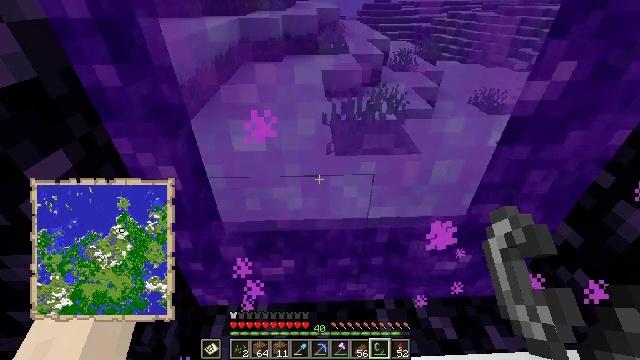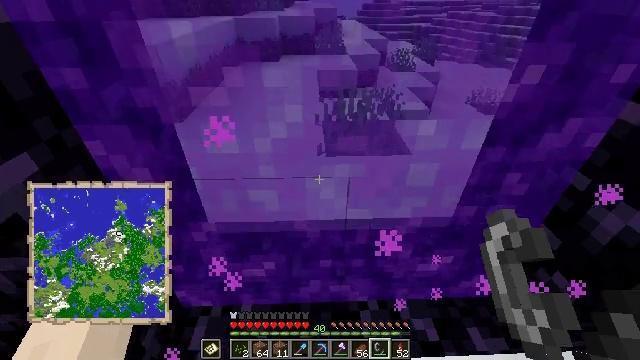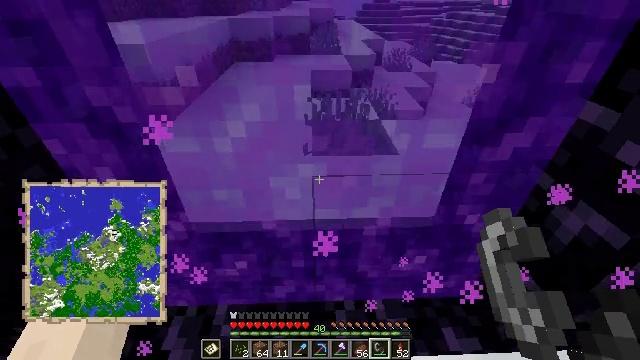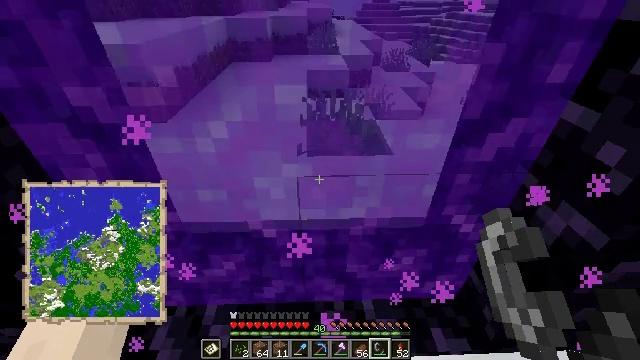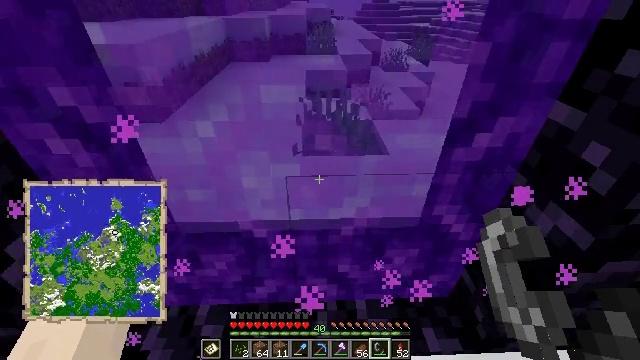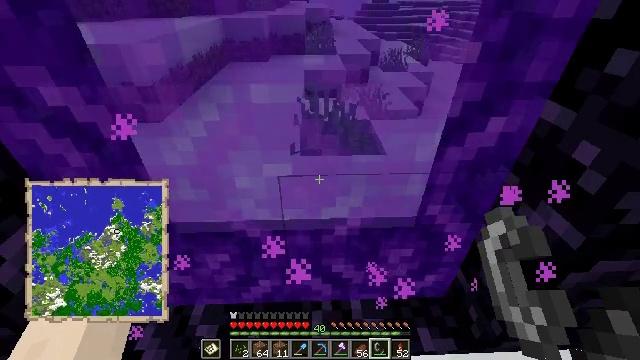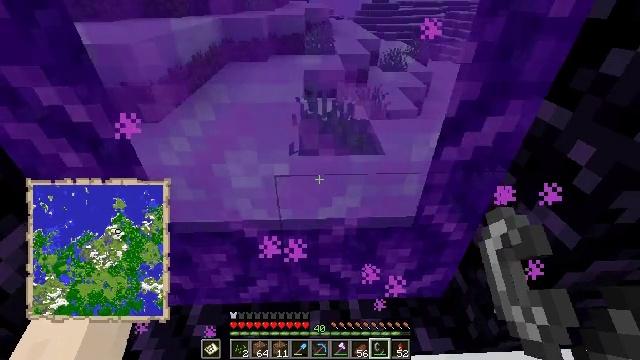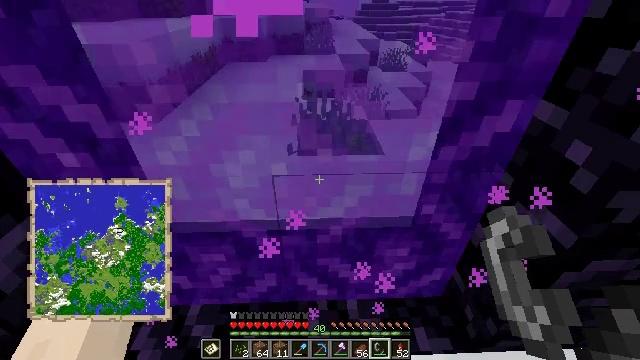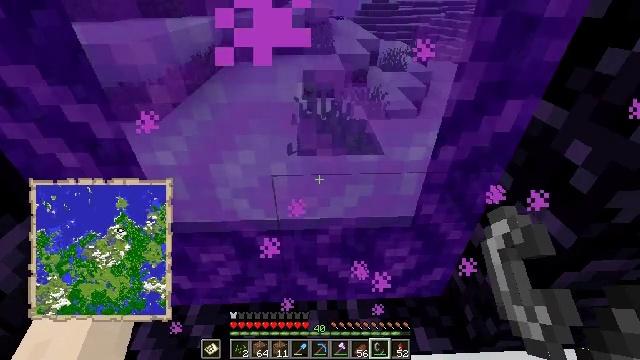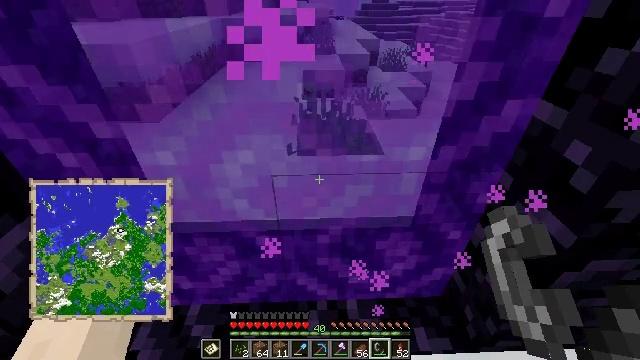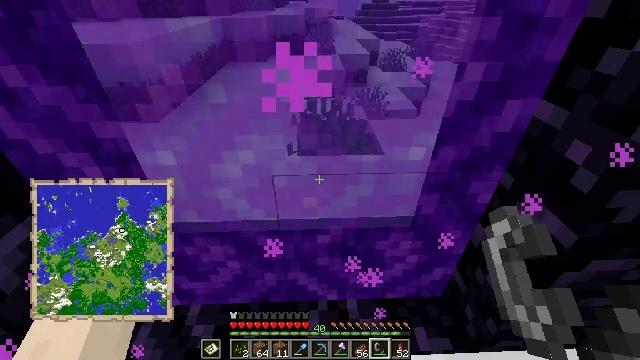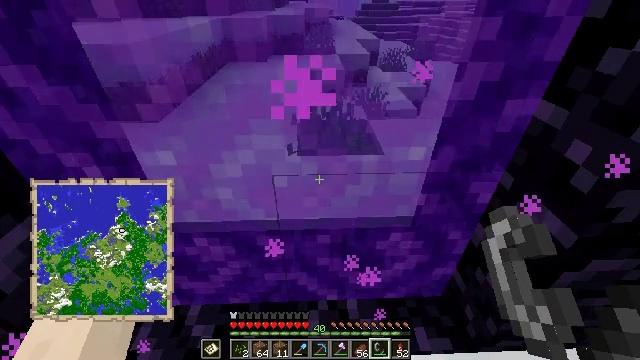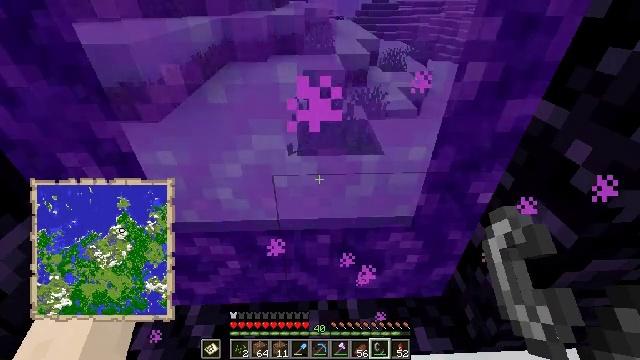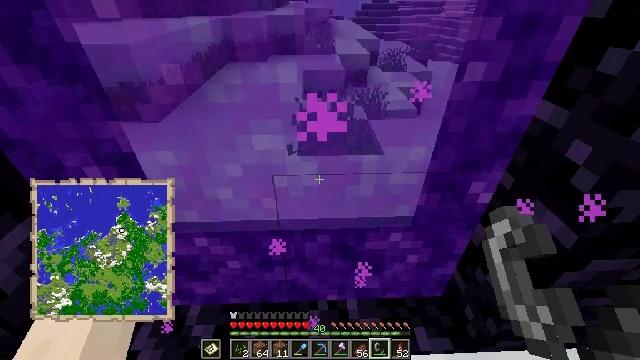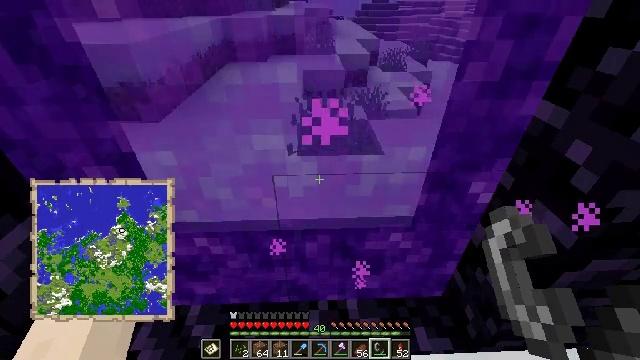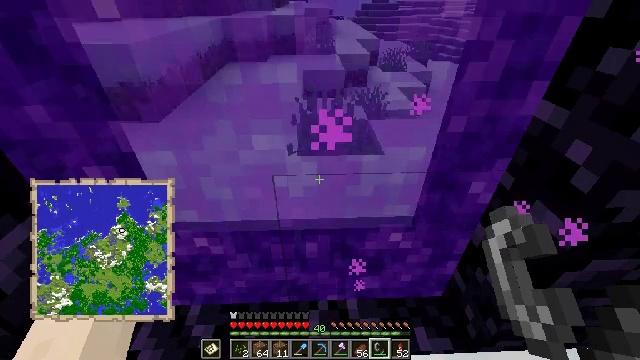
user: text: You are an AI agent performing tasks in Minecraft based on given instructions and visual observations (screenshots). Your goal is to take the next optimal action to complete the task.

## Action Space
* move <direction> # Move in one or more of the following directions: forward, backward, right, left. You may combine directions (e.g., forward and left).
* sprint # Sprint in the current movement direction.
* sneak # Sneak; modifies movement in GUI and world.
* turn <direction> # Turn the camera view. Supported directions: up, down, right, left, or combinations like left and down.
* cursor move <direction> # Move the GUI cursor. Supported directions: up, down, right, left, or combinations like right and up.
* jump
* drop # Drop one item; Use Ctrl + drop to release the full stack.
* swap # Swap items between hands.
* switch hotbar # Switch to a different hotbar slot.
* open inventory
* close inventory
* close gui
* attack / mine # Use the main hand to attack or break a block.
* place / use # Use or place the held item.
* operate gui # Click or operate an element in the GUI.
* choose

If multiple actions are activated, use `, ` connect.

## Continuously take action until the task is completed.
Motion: motion action
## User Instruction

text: Hunt the magma cube.
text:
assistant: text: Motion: move right
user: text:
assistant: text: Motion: move right
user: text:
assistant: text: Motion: no_op
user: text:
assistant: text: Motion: no_op
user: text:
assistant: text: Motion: no_op
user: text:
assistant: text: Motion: no_op
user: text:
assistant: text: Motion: no_op
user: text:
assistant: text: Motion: no_op
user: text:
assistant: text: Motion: no_op
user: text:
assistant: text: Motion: no_op
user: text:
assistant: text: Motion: no_op
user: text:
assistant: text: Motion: no_op
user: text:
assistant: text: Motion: no_op
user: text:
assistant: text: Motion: no_op
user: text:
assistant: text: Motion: no_op
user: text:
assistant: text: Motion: no_op
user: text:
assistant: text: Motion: no_op
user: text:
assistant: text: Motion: no_op
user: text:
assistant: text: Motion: no_op
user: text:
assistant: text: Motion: no_op
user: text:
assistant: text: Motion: no_op
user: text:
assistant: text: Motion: no_op
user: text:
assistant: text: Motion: no_op
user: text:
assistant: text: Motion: no_op
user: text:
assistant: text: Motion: move forward and move left
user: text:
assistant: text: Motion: move forward and move left
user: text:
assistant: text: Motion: move forward and move left
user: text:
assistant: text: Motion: no_op
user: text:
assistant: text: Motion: no_op
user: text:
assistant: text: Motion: no_op